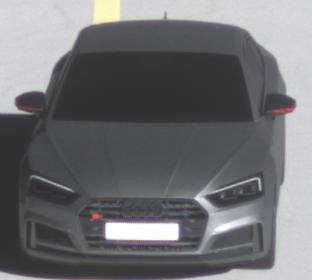
Make: Audi
Model: S5 Sportback
Detailed model: 8T Facelift
Model produced from: 2011
Model produced until: 2016
Doors: 5
Color: gray
Road condition: dry road
Daytime: morning or afternoon
Contrast: high contrast